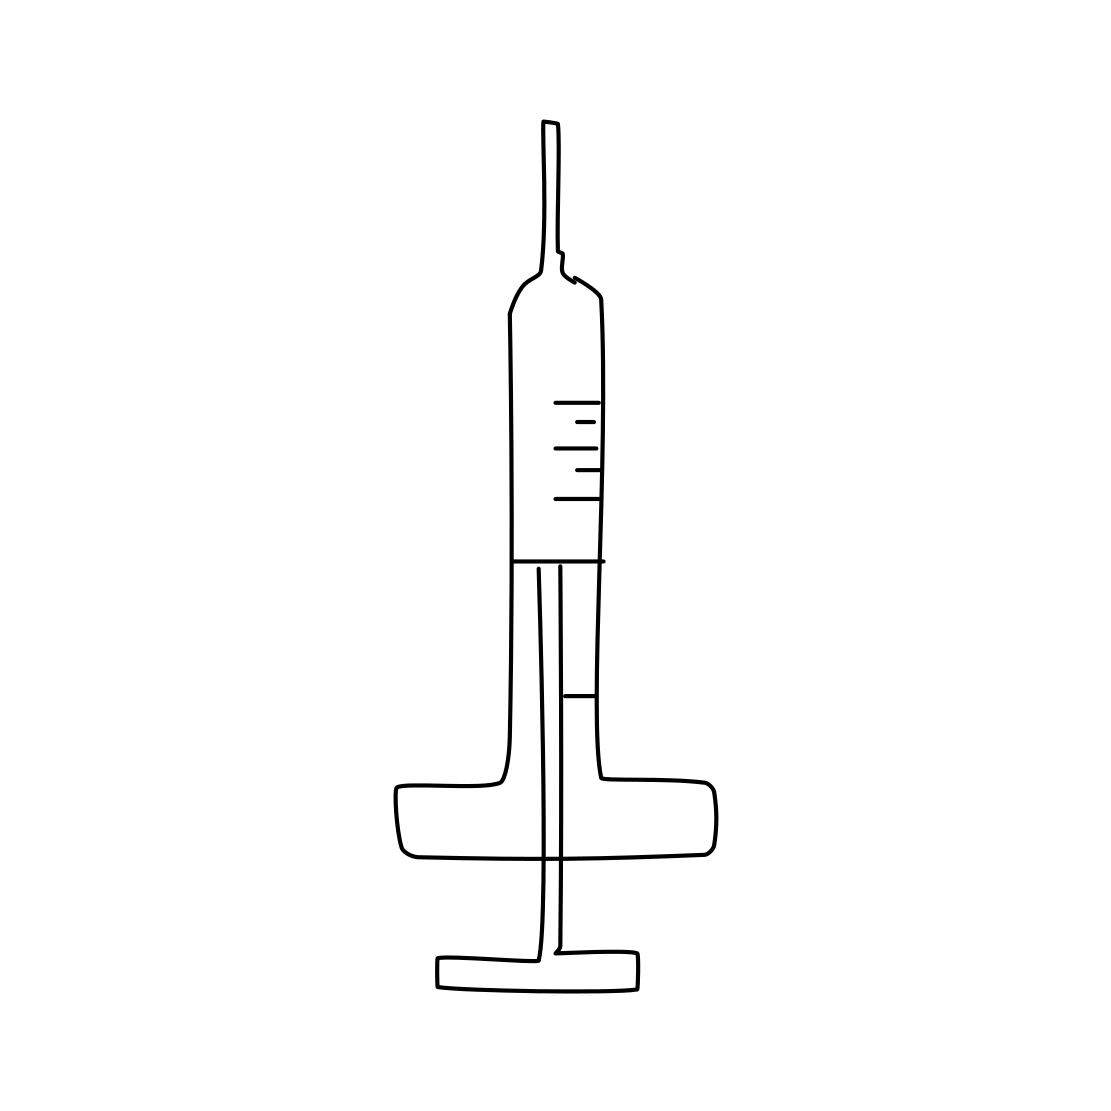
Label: syringe